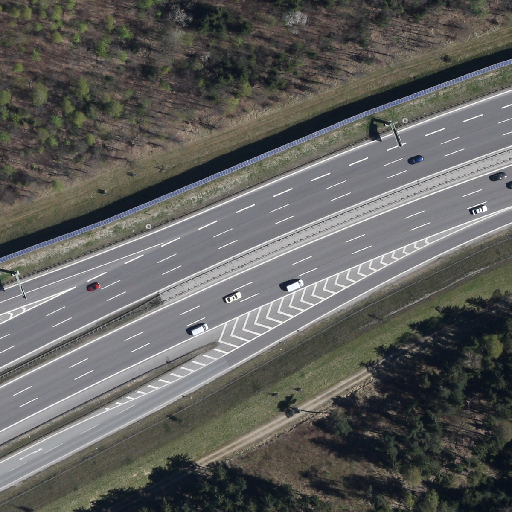
Referring expression: car